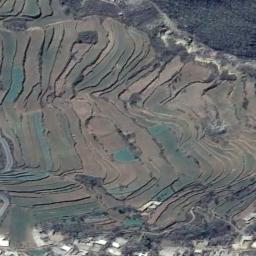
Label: terrace